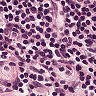
Metastatic tissue present: no